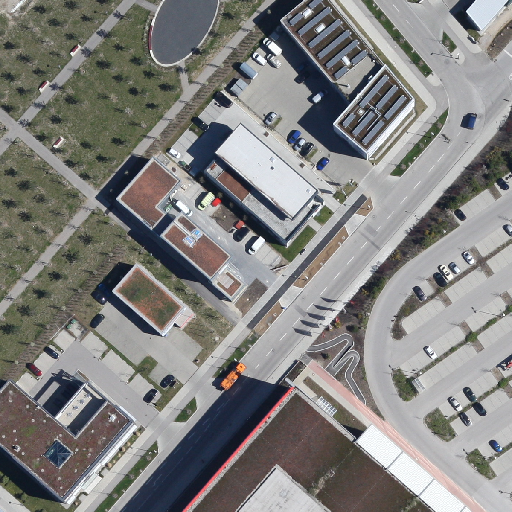
Referring expression: light-duty vehicle